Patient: sex M, age 71
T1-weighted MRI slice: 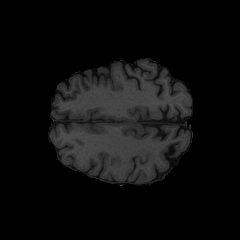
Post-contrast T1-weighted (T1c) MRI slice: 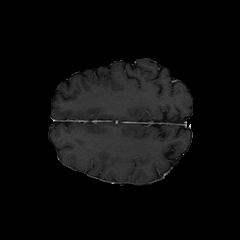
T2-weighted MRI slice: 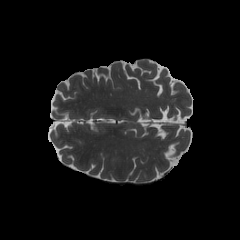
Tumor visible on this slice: no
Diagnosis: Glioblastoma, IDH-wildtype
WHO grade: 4